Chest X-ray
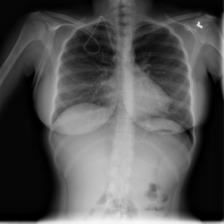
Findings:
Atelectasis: negative
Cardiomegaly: negative
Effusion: negative
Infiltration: negative
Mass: negative
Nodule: negative
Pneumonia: negative
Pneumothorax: negative
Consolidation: negative
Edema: negative
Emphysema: negative
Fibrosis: negative
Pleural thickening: negative
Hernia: negative